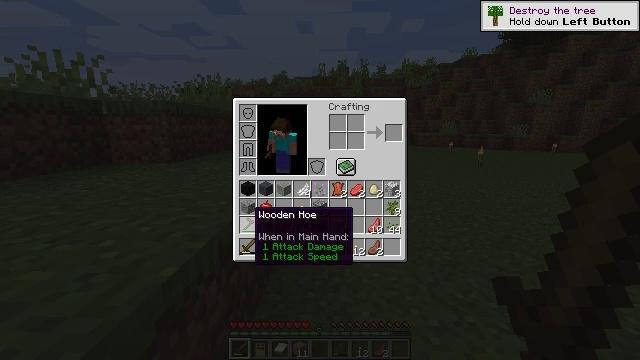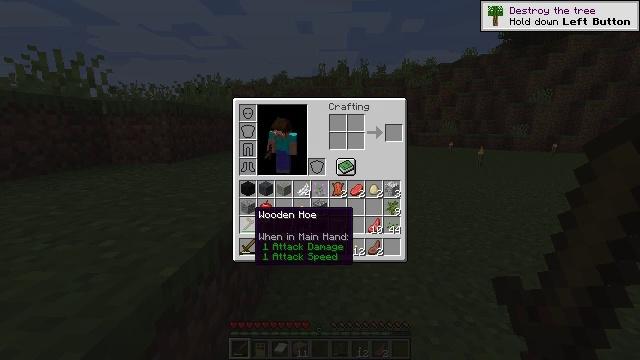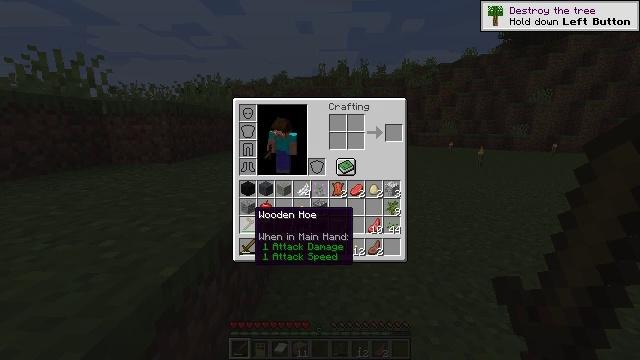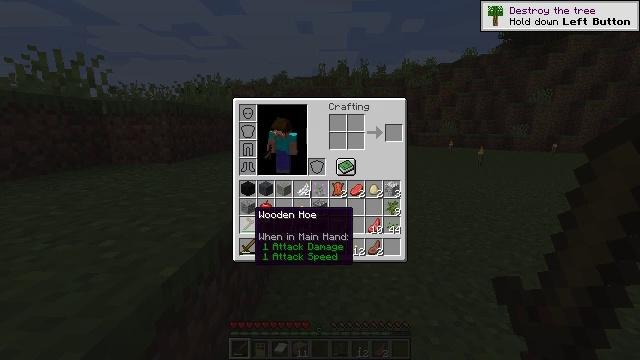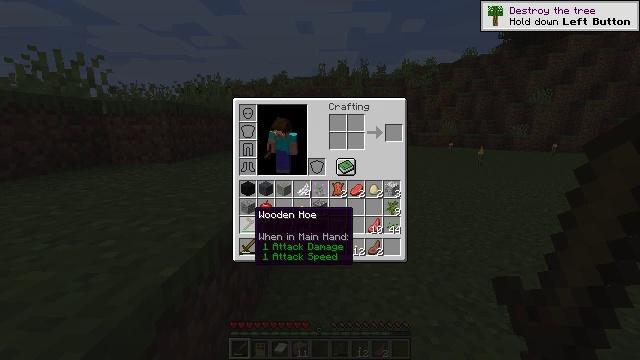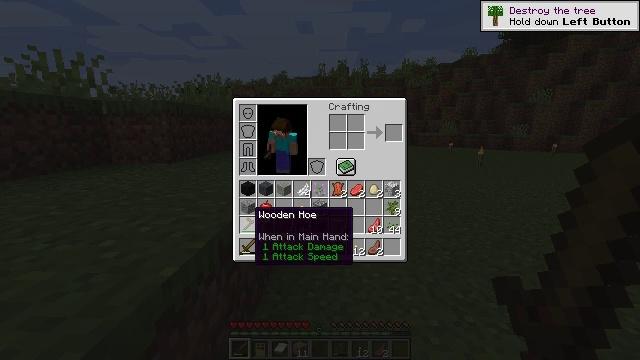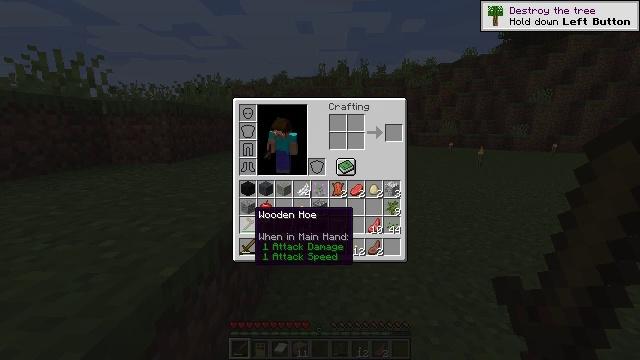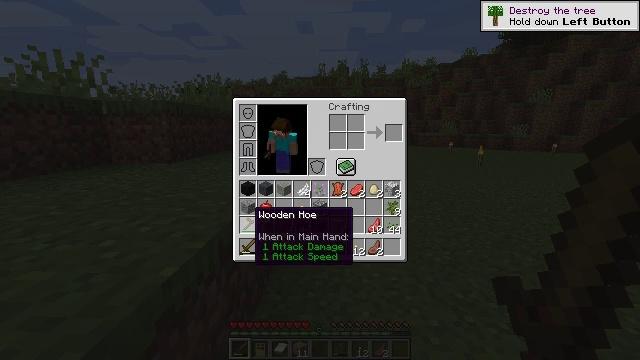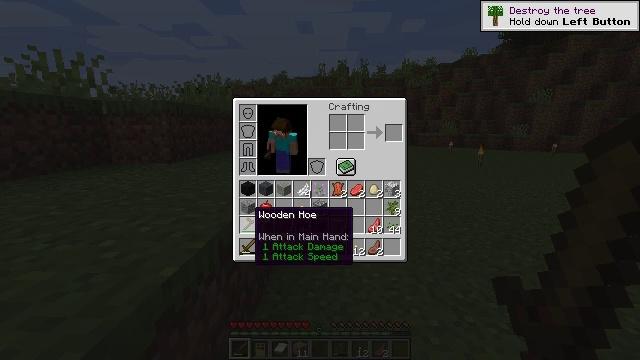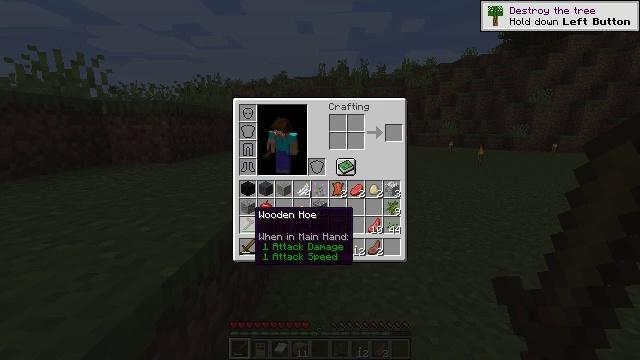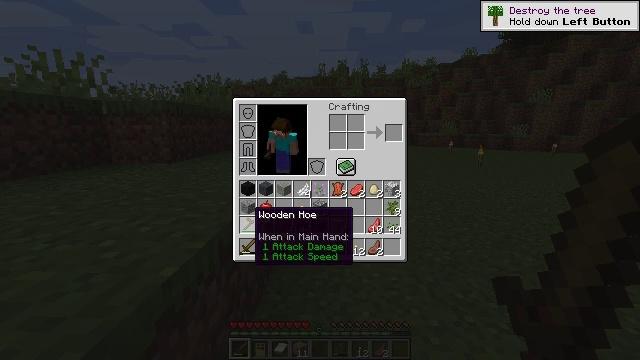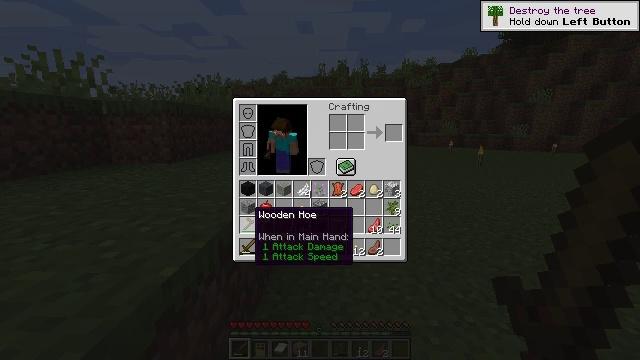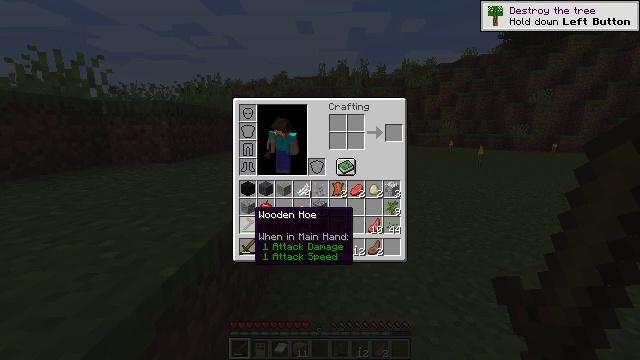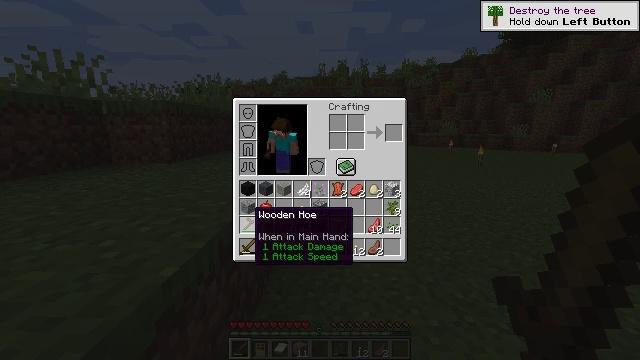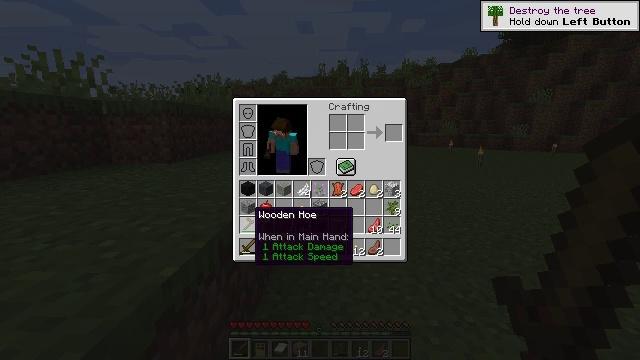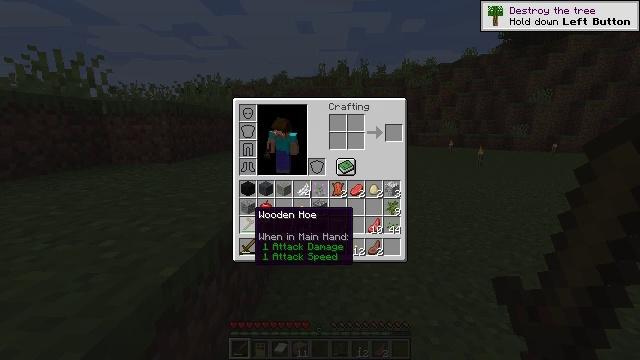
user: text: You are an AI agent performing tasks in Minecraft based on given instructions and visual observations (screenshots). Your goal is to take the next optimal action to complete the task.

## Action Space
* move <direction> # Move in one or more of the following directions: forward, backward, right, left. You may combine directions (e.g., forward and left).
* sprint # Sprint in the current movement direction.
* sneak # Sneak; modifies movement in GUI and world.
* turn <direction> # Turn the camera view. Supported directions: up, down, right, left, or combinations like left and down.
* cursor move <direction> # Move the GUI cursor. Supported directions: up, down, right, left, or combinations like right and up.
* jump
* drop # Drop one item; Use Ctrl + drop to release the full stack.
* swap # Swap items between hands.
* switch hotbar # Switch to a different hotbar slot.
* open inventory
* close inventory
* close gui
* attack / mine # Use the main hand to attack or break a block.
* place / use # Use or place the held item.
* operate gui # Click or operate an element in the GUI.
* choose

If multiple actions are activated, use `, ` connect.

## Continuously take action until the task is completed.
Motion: motion action
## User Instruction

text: Break the grass block.
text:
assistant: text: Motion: no_op
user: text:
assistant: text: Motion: no_op
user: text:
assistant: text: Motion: no_op
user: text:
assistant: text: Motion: no_op
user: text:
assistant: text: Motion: no_op
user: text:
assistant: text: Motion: no_op
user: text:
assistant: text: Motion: no_op
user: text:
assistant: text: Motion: no_op
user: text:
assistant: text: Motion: no_op
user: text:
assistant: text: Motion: no_op
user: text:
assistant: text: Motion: no_op
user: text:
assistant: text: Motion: no_op
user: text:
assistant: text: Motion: no_op
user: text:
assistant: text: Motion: no_op
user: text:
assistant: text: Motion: no_op
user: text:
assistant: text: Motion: no_op
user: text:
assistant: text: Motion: no_op
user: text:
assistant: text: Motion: no_op
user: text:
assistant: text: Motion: no_op
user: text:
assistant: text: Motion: operate gui
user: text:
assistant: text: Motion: operate gui
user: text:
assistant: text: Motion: operate gui
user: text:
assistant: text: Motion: operate gui
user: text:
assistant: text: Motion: operate gui
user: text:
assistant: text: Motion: operate gui
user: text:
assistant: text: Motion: operate gui
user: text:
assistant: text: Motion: operate gui
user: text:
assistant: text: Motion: operate gui
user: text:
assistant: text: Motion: cursor move right, operate gui
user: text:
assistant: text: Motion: operate gui